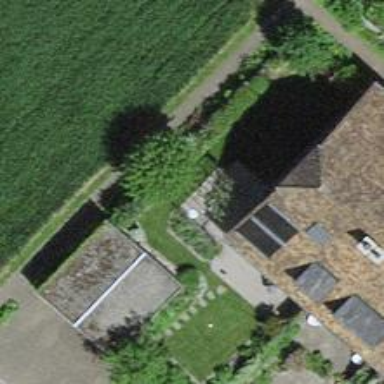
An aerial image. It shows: Group of garages.